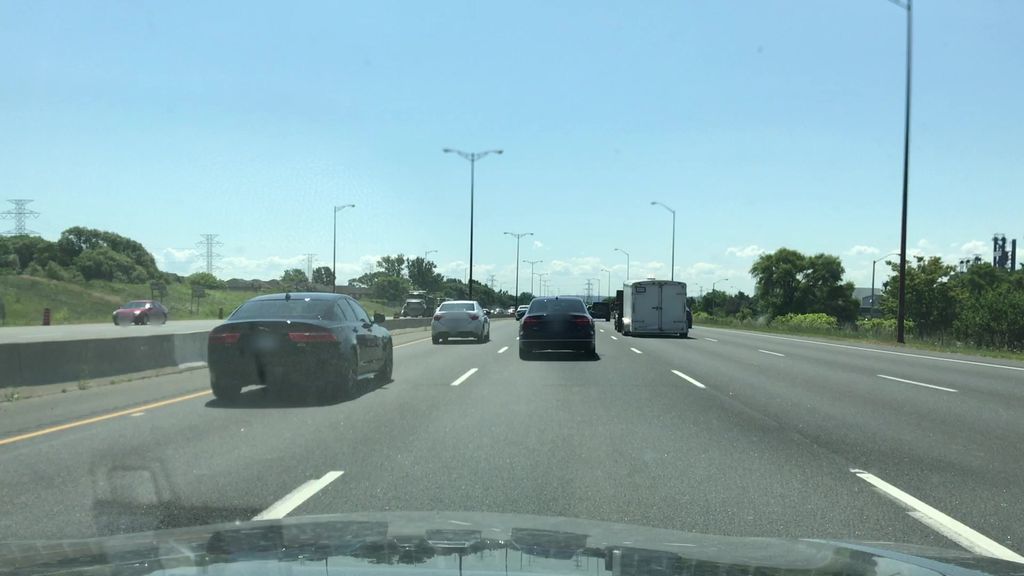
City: hamilton